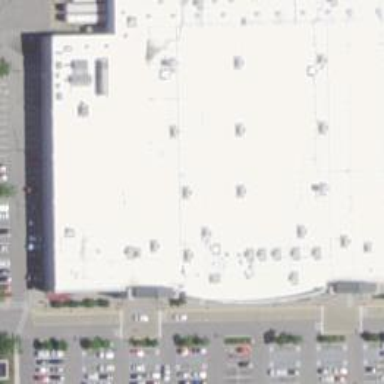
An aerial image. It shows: Supermarket.